Question: i cant figure out what is the problem
'''
div#wrapper(ng-app="adminApp")
....
'''
js/
'''
var adminApp = angular.module('adminApp', ['ui-router']);
'''
if i use
'''
var adminApp = angular.module('adminApp', []);
'''
the error disappear
why is that?
UPDATE:
adding image from console

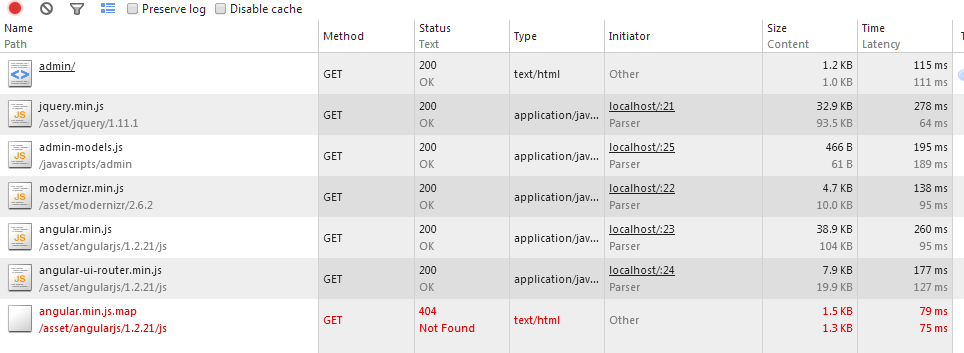
Answer: the module name is 'ui-router' but you need to inject 'ui.router' and not 'ui-router'
'''
var adminApp = angular.module('adminApp', ['ui.router']);
'''
check out <URL>